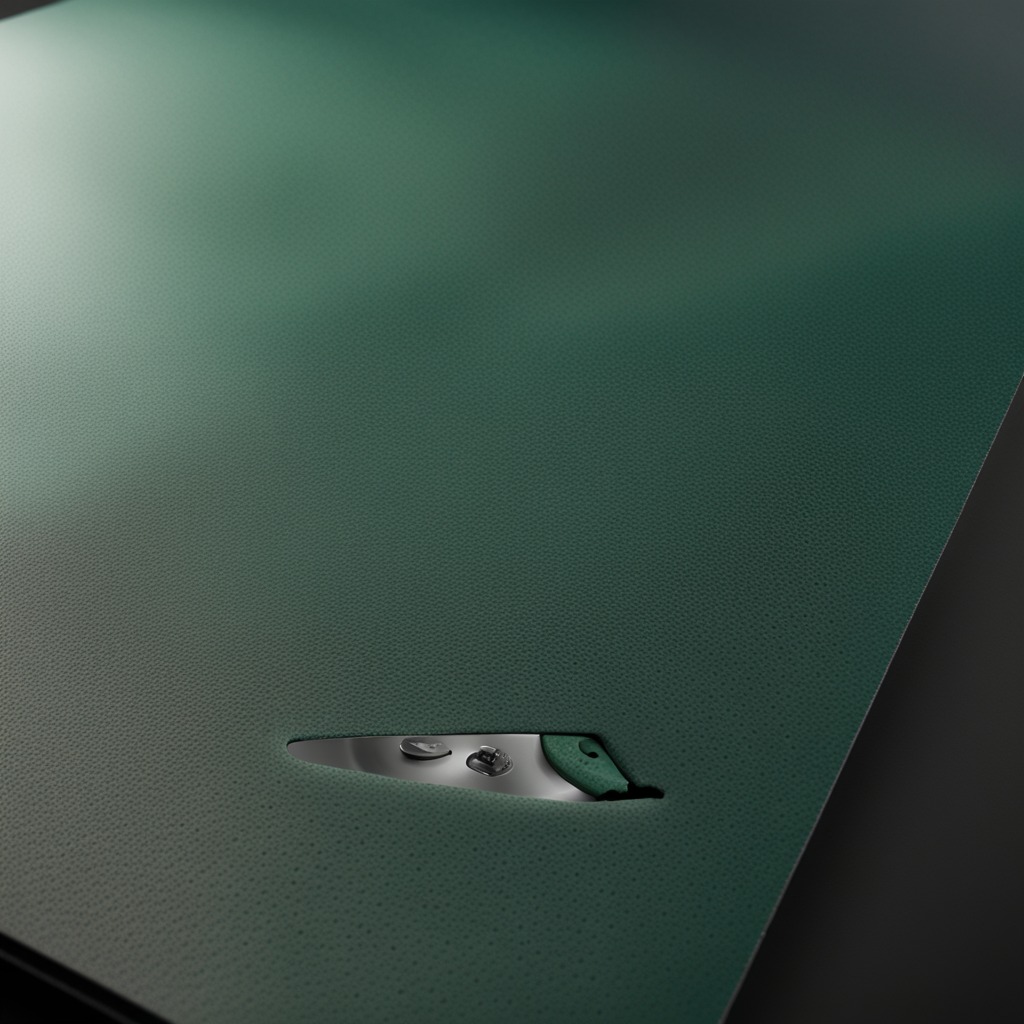
A metal saw is lying on the granite tabletop.